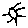
Label: sun